Question: I am just looking to space these news releases out nicely so there is a gap in between each posting. I have included an image below to explain. I tried to increase the padding on the following but that did not work. Thanks for the help
'''
.headline {
position: absolute;
padding-top: 15px;
}
'''
<URL>

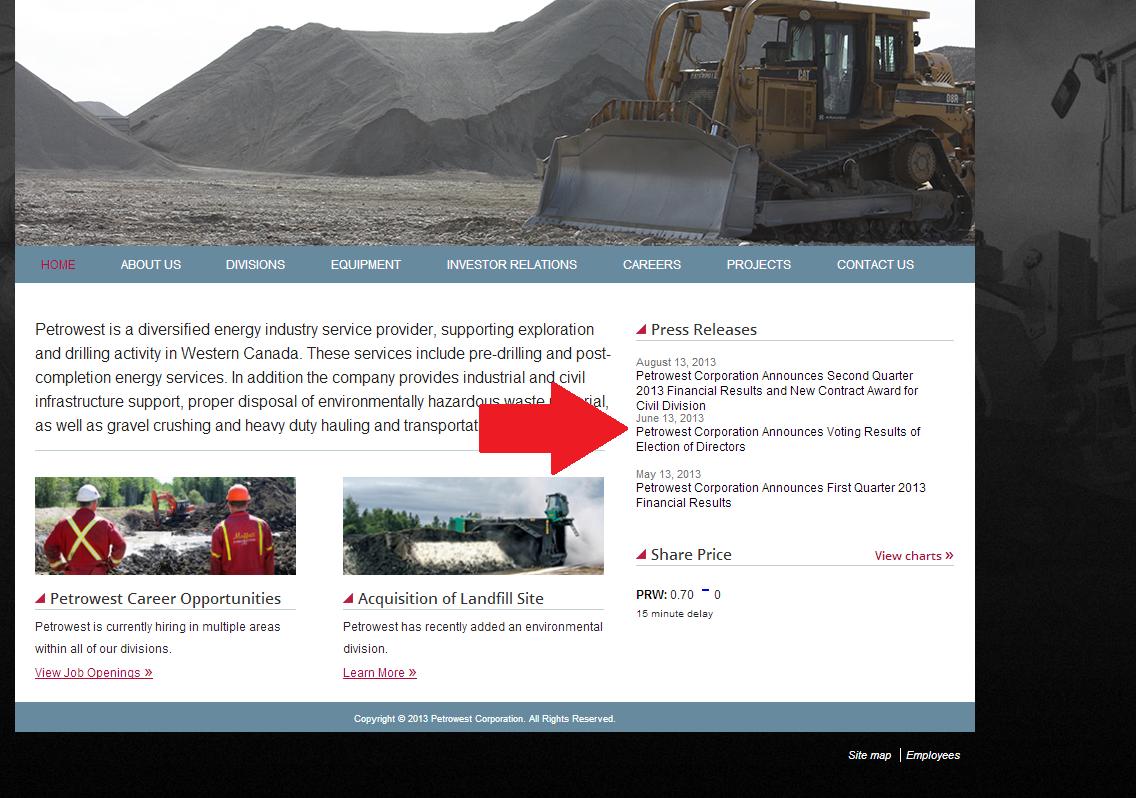
Answer: Made your press releases look like the following:
'''
.feedburnerFeedBlock ul li {
list-style-type: none;
text-align: left;
font-size: 12px;
line-height: 1.5em;
overflow: auto;
padding-top: 10px;
}
'''
Here is what I made it look like with the above css code:

As suggested elsewhere in the answers, your span cannot be given padding-top/bottom unless you explicitly set its display property to behave like block/inline-block level elements. Hence, instead of setting that property on 'span', we set it to the 'li' tag. However, i added 'overflow:auto' as well because your css did not contain its elements as you had set 'position:absolute' to your spans. This could should set that bit right as well.